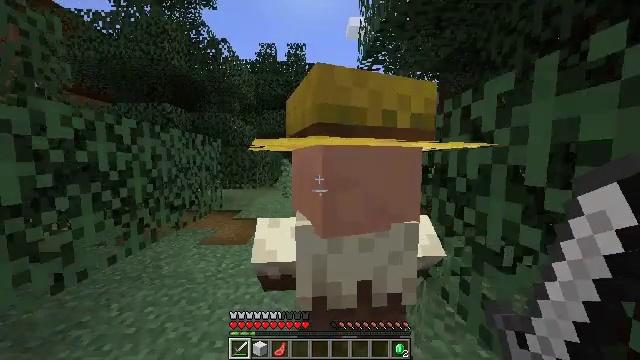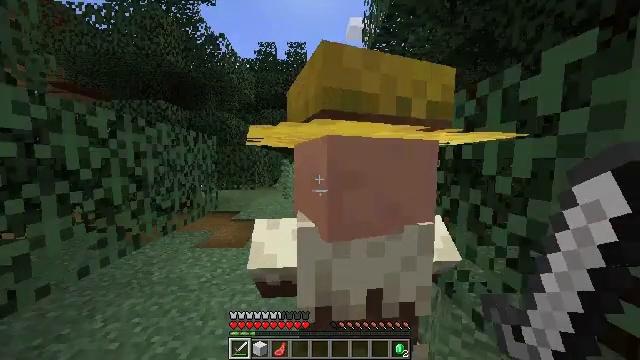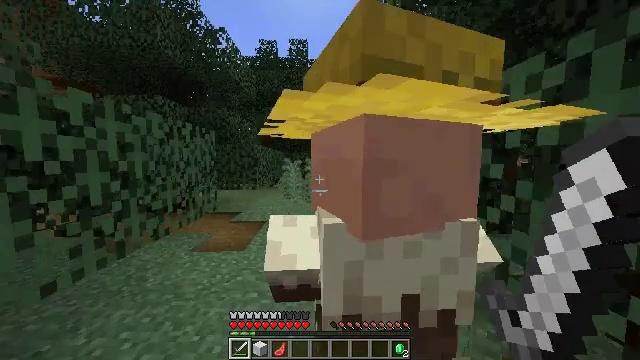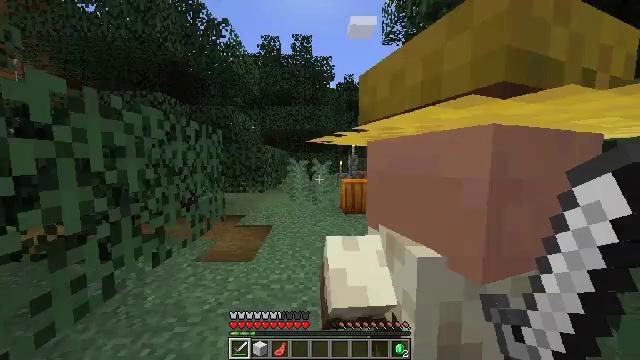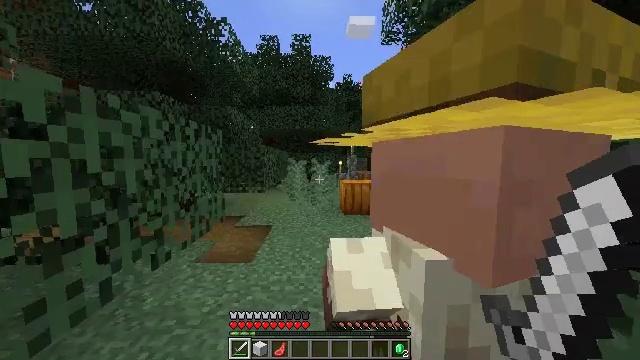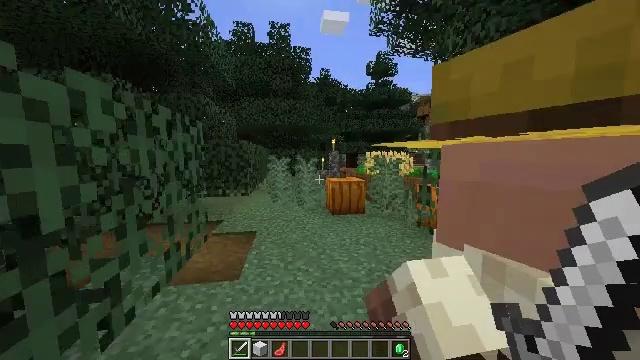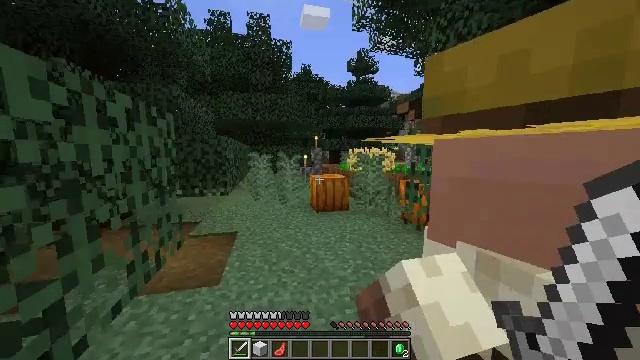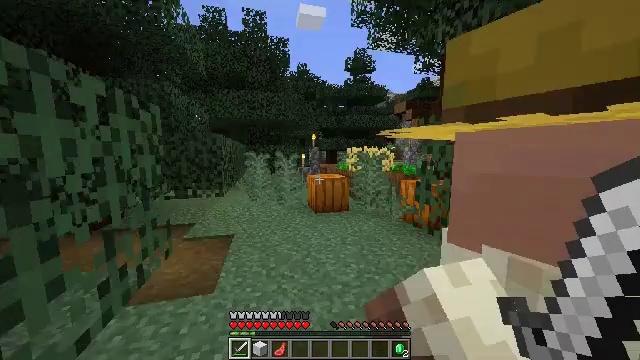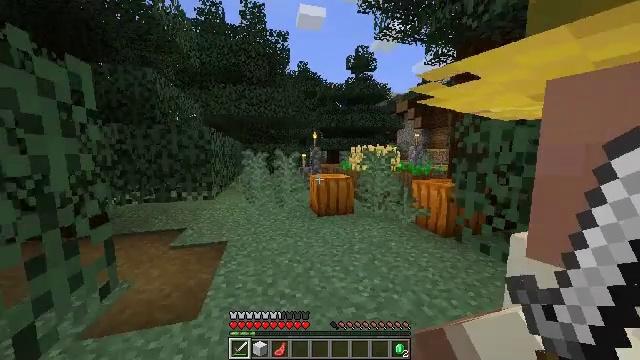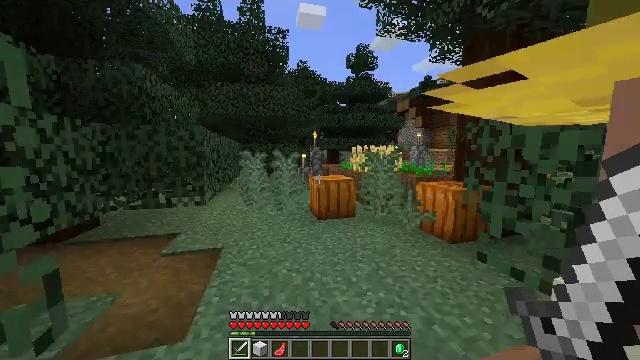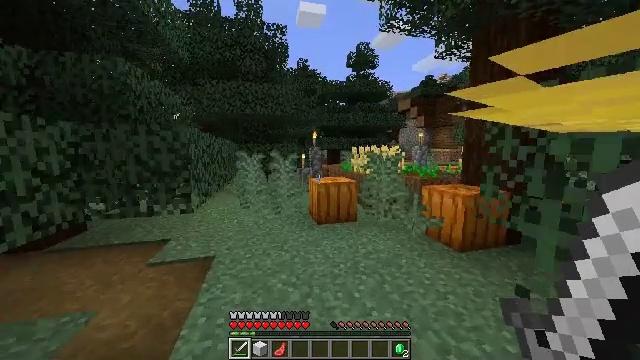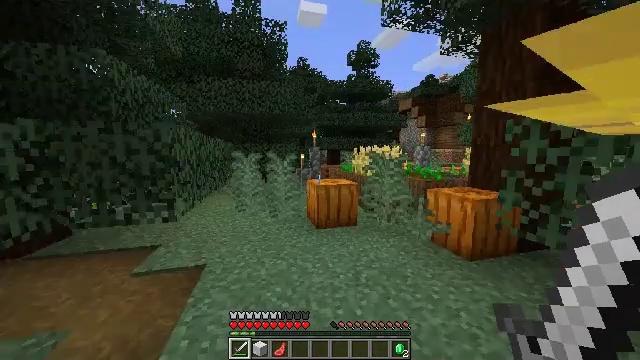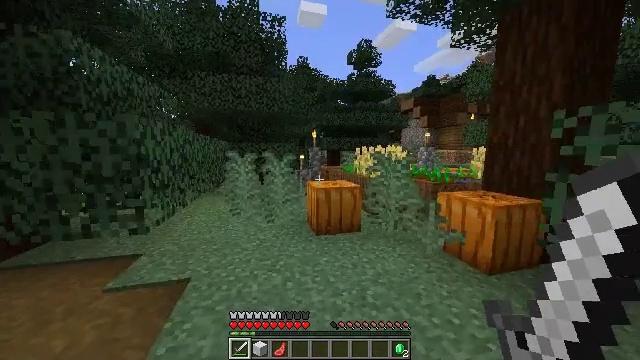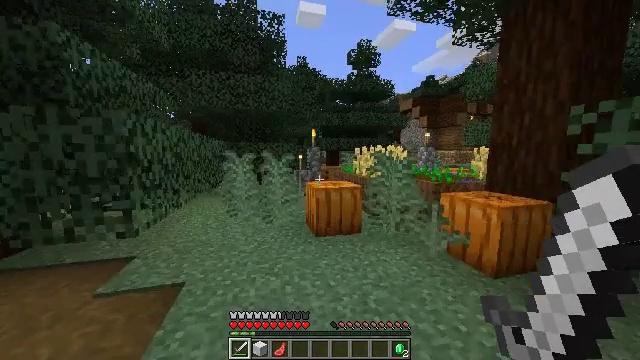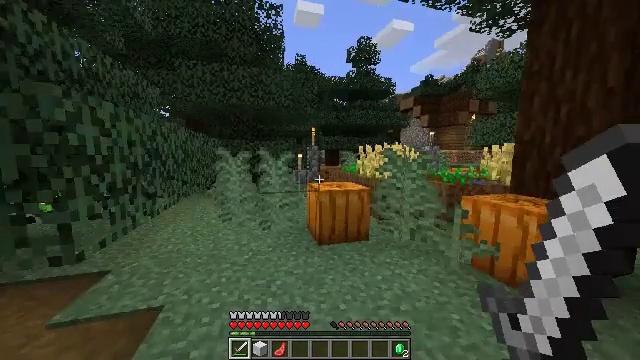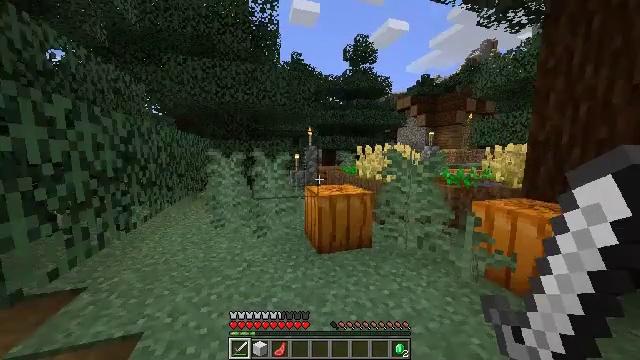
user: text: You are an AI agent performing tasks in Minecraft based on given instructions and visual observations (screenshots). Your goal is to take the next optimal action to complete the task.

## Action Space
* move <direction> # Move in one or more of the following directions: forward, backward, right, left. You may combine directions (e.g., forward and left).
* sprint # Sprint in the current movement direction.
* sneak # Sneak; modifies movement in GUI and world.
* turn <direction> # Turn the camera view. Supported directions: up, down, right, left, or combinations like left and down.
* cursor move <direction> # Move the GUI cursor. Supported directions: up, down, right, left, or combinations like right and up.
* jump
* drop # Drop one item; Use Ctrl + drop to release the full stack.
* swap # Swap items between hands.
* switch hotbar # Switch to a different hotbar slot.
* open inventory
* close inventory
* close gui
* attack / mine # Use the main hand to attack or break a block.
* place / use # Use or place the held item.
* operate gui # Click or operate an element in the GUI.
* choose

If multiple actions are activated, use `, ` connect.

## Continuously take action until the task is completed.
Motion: motion action
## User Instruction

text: Break the spruce leaves to clear the area.
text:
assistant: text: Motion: move forward and move left, sprint
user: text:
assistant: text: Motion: move forward and move left, sprint
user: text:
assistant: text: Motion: move forward and move left, sprint
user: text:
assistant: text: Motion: move forward and move left, sprint
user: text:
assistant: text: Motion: move forward, sprint, turn right
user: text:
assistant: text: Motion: move forward, sprint, turn right
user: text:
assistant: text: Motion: move forward, sprint
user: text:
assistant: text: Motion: move forward, sprint
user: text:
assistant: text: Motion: move forward, sprint
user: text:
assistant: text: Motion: move forward, sprint
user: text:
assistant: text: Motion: move forward, sprint
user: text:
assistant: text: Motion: move forward, sprint
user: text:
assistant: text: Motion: move forward, sprint
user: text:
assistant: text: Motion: move forward, sprint
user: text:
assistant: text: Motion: move forward, sprint, turn right
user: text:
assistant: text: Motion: move forward and move left, sprint
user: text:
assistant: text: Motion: move forward and move left, sprint
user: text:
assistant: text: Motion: move forward and move left, sprint
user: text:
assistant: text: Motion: move forward and move left, sprint, turn left and down
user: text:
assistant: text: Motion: move forward and move left, sprint, turn left and down
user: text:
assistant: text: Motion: move forward and move left, sprint, turn left
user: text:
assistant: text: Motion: move forward and move left, sprint, turn left
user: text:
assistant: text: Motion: move forward and move left, sprint, turn left
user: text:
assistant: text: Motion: move forward and move left, sprint
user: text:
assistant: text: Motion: move forward, sprint
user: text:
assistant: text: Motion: move forward, sprint
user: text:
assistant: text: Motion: move forward, sprint
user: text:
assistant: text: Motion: move forward, sprint
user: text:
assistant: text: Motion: move forward, sprint
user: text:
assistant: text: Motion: move forward, sprint